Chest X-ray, AP view. Patient: 23 years old, sex F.
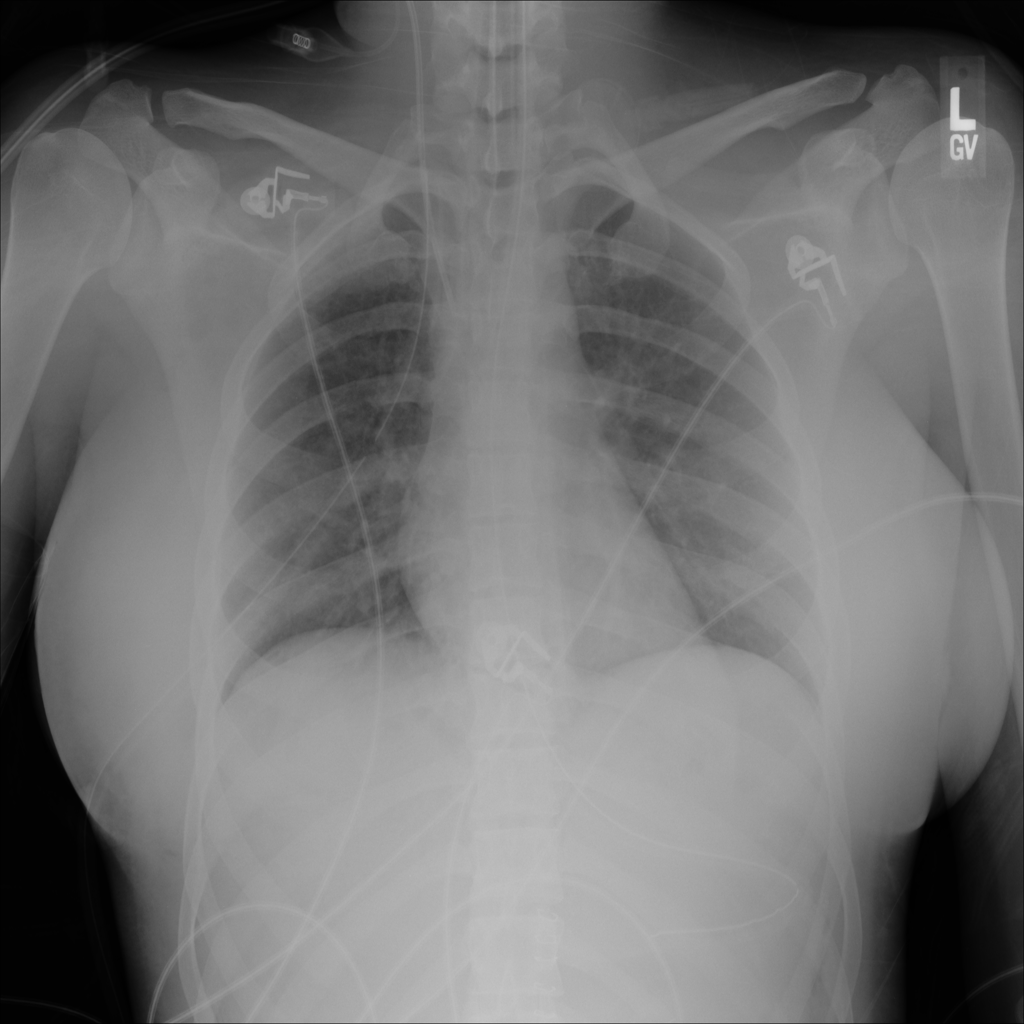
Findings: No Finding